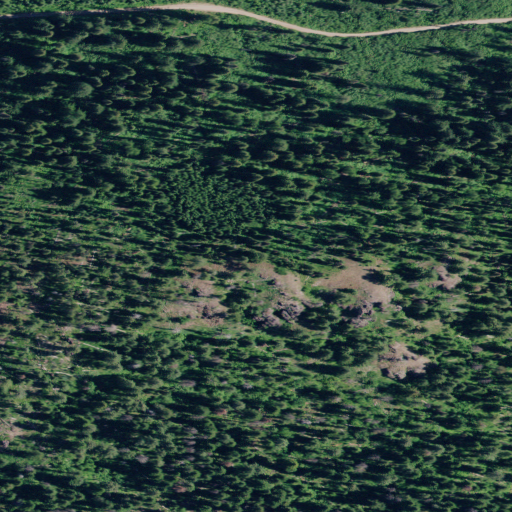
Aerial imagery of cliff(s) in Idaho named Stoney Point containing only evergreen forest